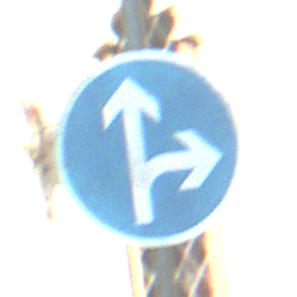
Verkehrszeichen: VorgeschriebeneFahrtrichtungGeradeausOderRechts
Umgebung: Outdoor, Urban
Tageszeit: MorningAfternoon
Wetter: PartlyCloudy
Licht: Natural
Jahreszeit: NotSpecified
Kontrast: LowContrast